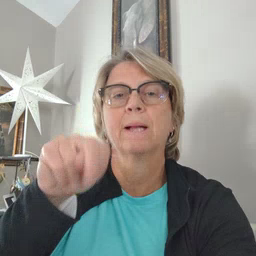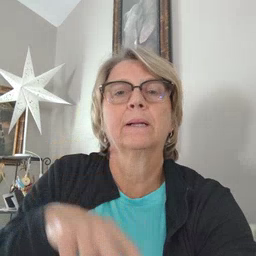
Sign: pen